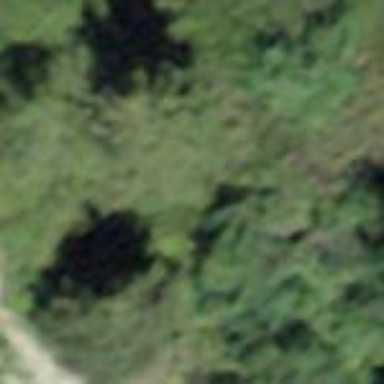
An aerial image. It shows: Forest area.